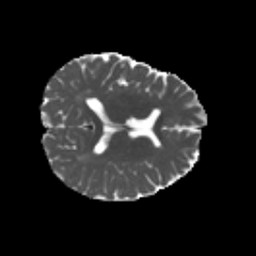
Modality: MD
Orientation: axial
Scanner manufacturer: siemens
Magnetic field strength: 3 T
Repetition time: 4.16 s
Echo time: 0.0806 s